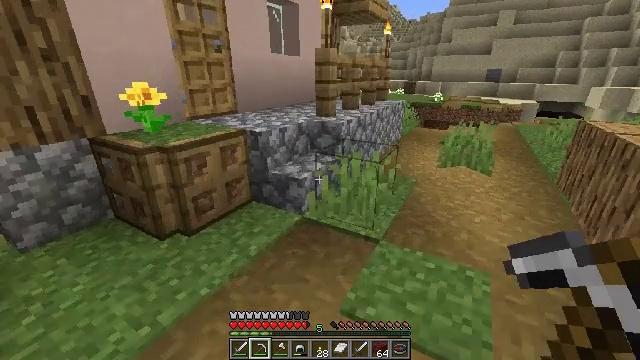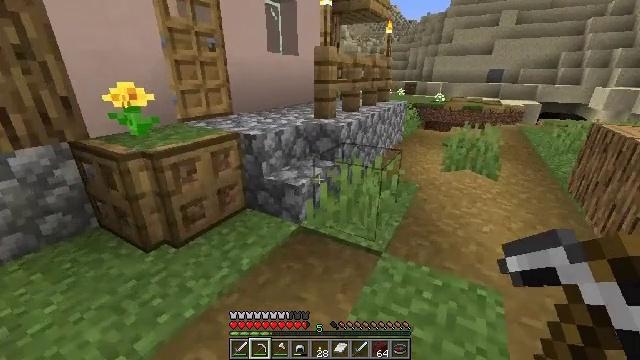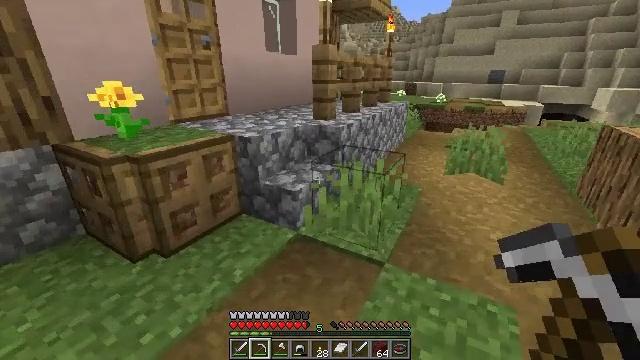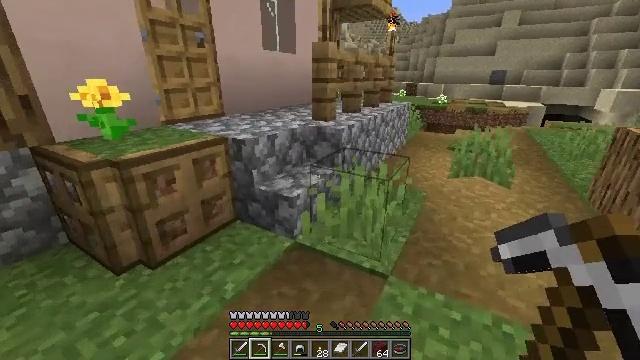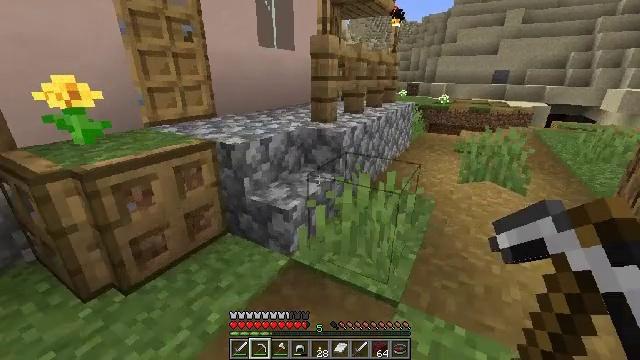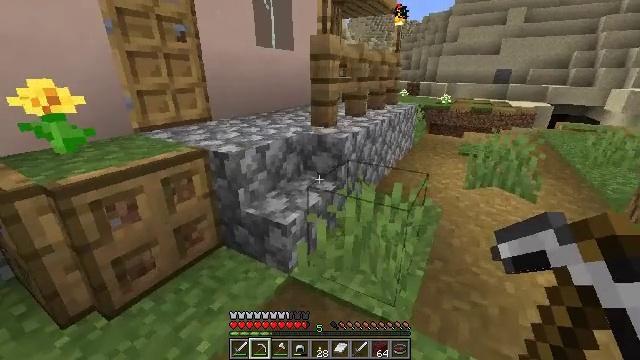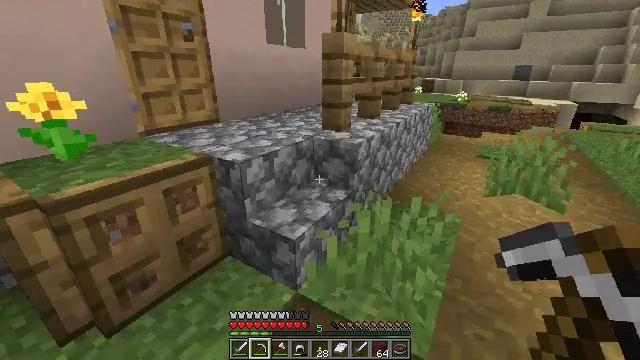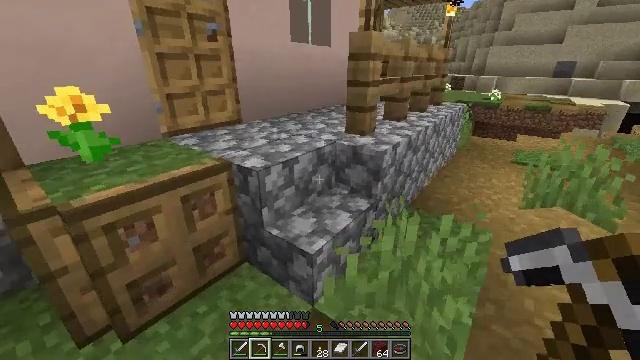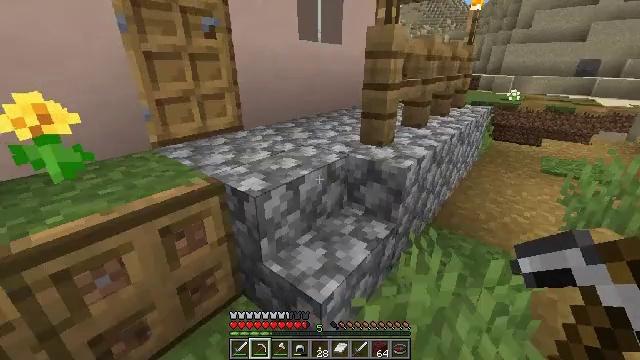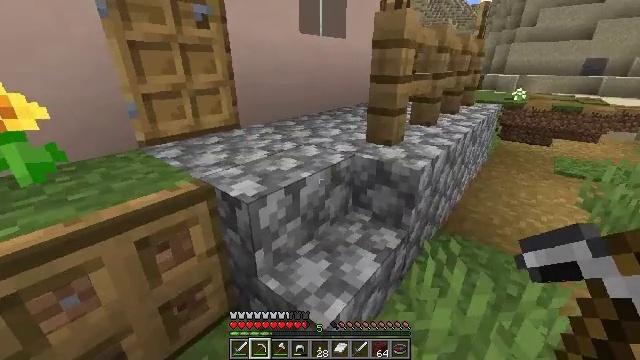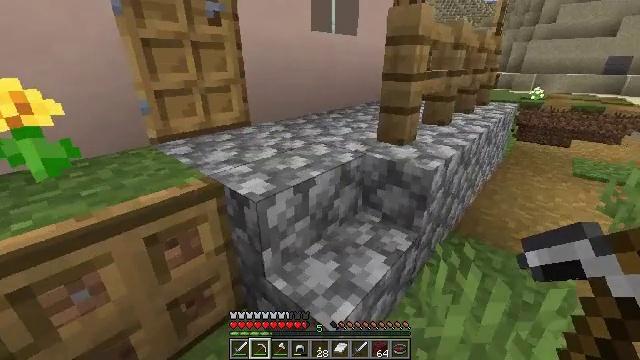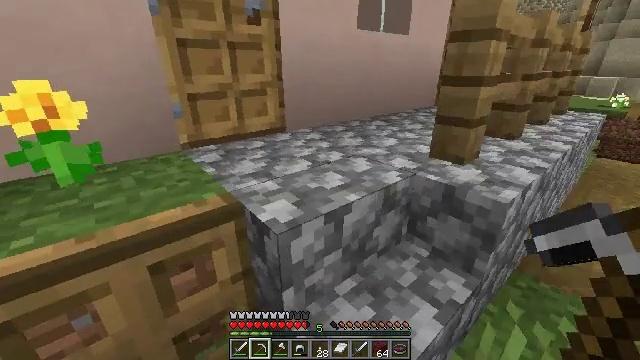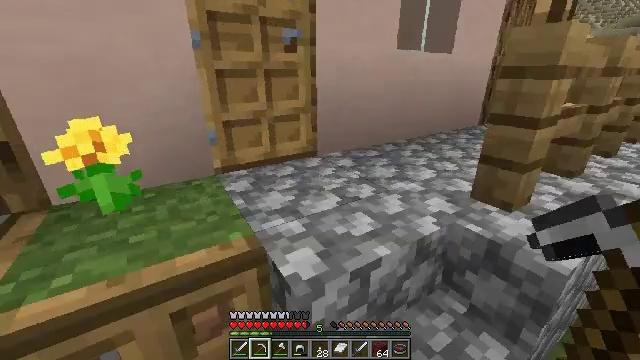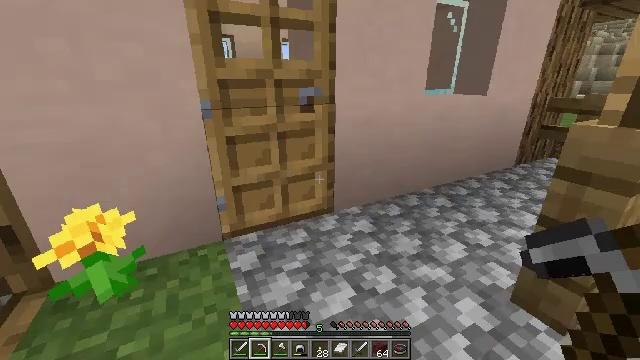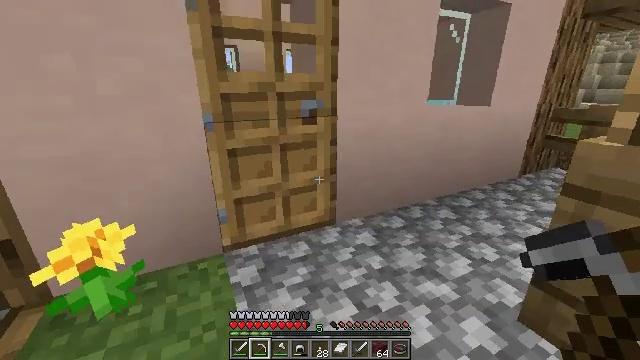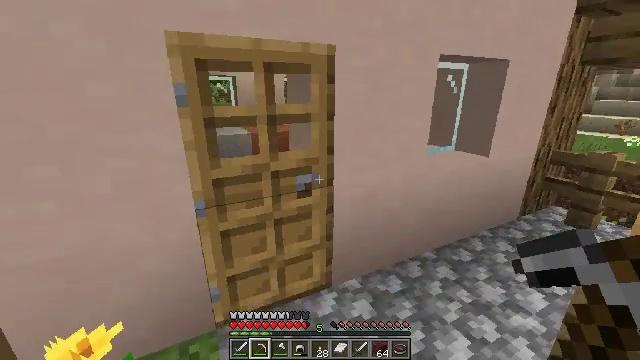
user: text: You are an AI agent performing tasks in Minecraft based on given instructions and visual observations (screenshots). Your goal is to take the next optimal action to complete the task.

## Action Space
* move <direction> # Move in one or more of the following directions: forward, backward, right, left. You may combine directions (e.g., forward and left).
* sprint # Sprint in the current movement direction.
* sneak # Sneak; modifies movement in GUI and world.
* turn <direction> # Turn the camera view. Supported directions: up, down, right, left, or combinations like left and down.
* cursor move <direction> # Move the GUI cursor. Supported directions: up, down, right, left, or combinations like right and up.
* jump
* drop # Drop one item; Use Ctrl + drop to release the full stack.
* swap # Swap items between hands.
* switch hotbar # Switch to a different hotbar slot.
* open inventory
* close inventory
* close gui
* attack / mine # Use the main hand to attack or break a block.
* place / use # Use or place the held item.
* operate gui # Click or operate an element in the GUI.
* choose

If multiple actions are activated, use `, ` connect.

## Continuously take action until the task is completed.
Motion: motion action
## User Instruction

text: Dig and collect smooth stone.
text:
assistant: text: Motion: move forward
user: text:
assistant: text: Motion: move forward
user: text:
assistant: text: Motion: move forward
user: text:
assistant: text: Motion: move forward
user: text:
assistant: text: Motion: move forward
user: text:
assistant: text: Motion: move forward, turn left
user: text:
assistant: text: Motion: move forward, turn left
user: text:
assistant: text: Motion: move forward, turn left
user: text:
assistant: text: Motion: move forward
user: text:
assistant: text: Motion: move forward, turn left
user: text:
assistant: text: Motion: move forward, turn left
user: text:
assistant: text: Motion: move forward, turn left and up
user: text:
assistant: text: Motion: move forward, turn left and up
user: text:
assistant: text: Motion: move forward, turn up
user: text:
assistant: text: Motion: move forward
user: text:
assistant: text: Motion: move forward
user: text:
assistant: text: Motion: move forward
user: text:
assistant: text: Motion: move forward, turn left
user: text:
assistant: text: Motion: move forward, turn left and down, use / place
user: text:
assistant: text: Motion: move forward, turn left and down, use / place
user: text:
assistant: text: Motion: move forward, turn left, use / place
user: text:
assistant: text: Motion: move forward, turn left, use / place
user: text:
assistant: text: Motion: move forward, turn left and down
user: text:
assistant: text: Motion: move forward, turn left and down
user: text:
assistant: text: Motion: move forward
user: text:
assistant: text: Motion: move forward
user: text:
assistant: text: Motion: move forward, turn right
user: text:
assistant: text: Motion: move forward, turn right
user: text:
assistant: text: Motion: move forward, turn right and down
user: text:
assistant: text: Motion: move forward, turn right